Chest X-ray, PA view. Patient: 55 years old, sex M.
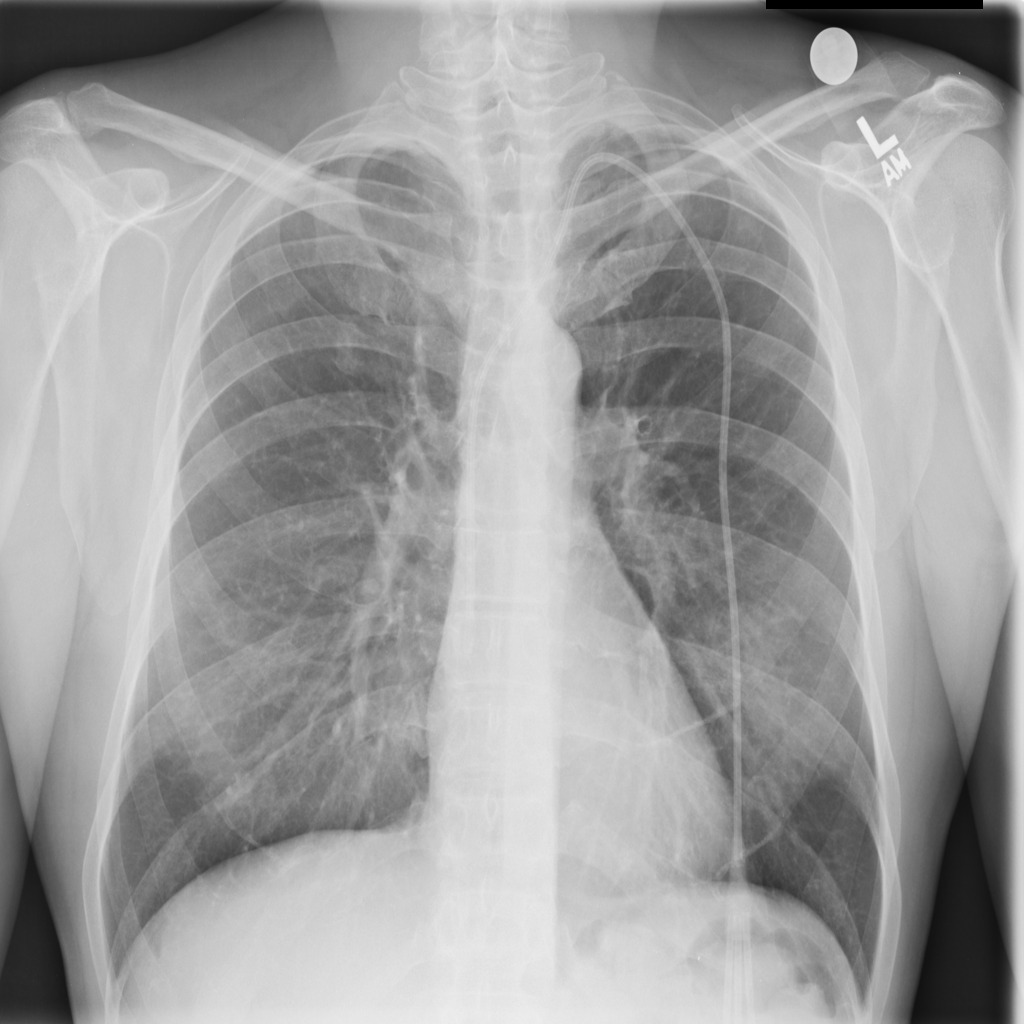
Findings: No Finding